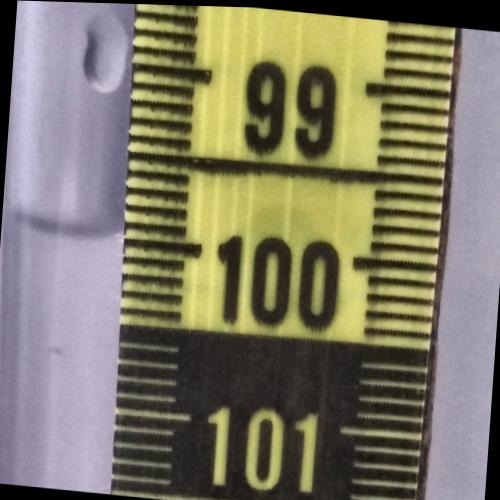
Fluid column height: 100.0 cm